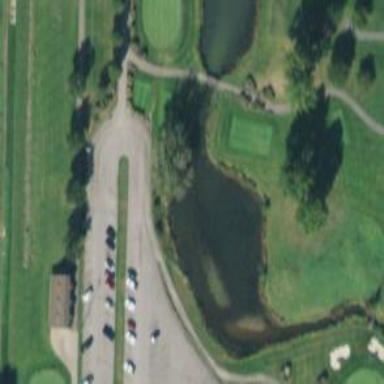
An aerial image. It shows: Path for both road and golf.